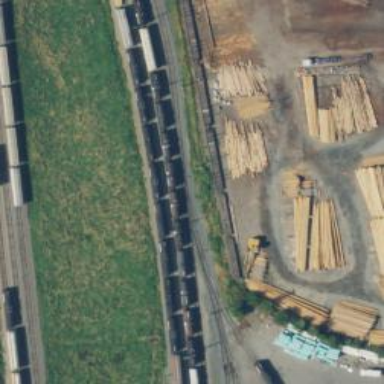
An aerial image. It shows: Railway yard used for servicing trains.